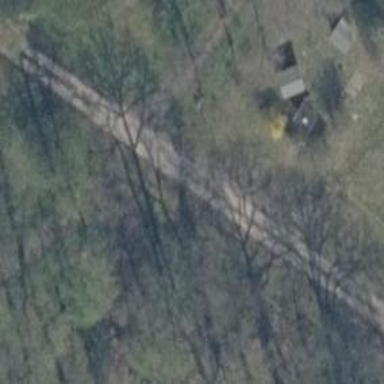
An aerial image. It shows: Unclassified road.